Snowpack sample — Loveland Pass, Silver Plume, Colorado, USA (1/12/25, 11:40 AM MST)
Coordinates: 39.66, -105.88
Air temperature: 7 °F
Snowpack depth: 140 cm
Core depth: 10 cm
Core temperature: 41 °F
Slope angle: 11°, slope face: 30°
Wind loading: high
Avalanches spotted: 2
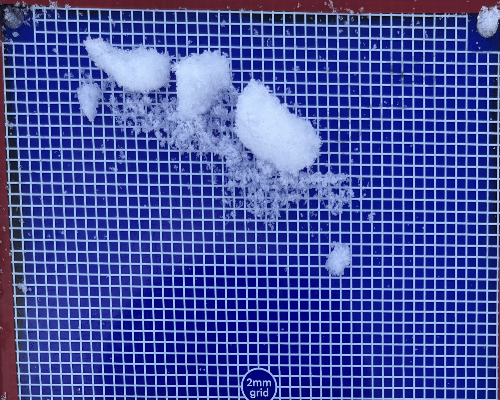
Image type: profile
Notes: Pilot using slightly modified coring method that took too large segment for snow profile picturing, advised not to use in higher level models. Two avalanche on south face nearby, partially cloudy with light snow in the last 24 hours. Lots of wind loading on eastern features.